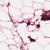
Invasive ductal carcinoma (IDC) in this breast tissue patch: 0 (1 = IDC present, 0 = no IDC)